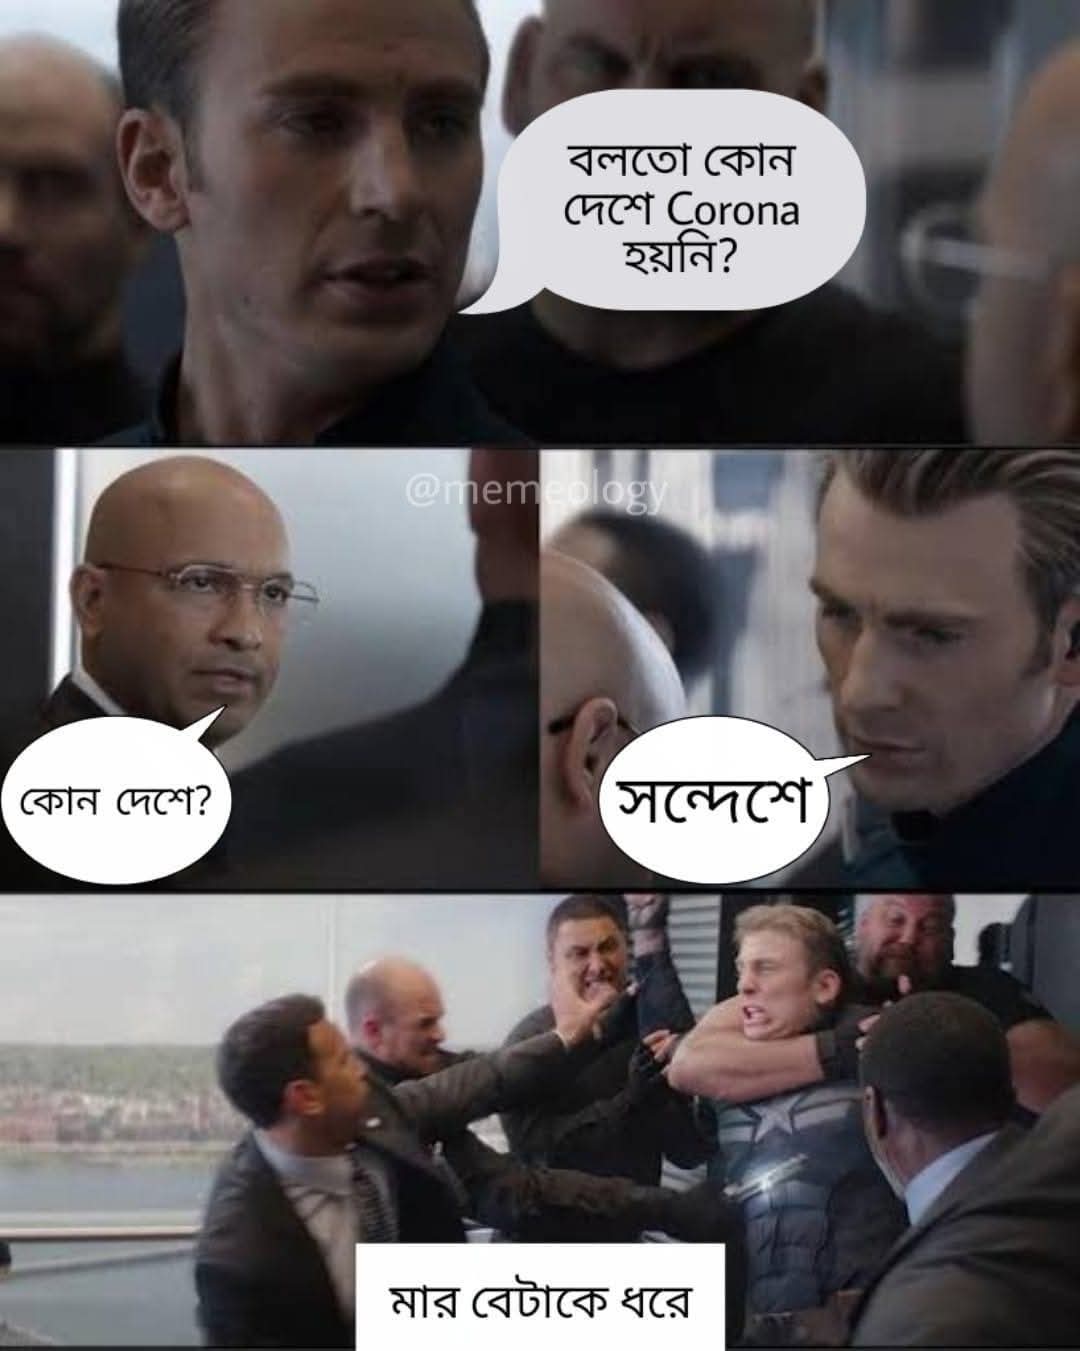
Text: বলতো কোন দেশে Corona হয়নি?
কোন দেশে?
সন্দেশে
মার বেটাকে ধরে
Label: Non Hate